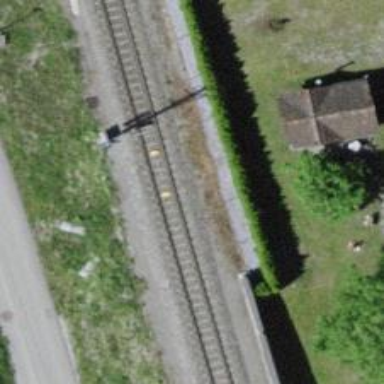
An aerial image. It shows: Narrow-gauge railway track electrified by contact line.